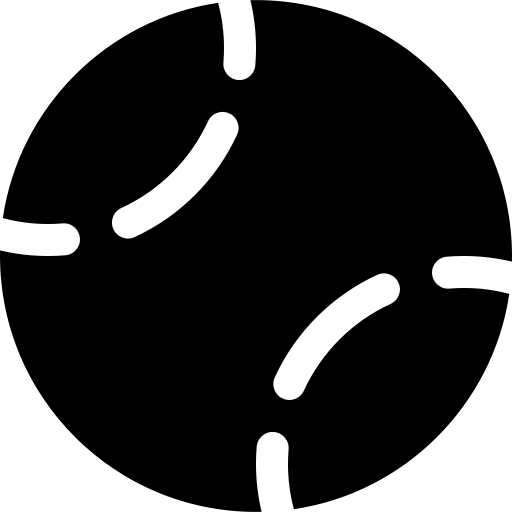
Tags: icon, FontAwesome, fa-icon, solid, baseball